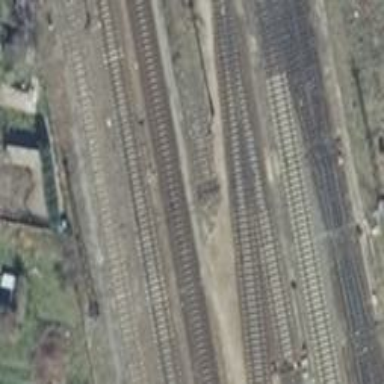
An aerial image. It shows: Railway track with contact line for electrification.